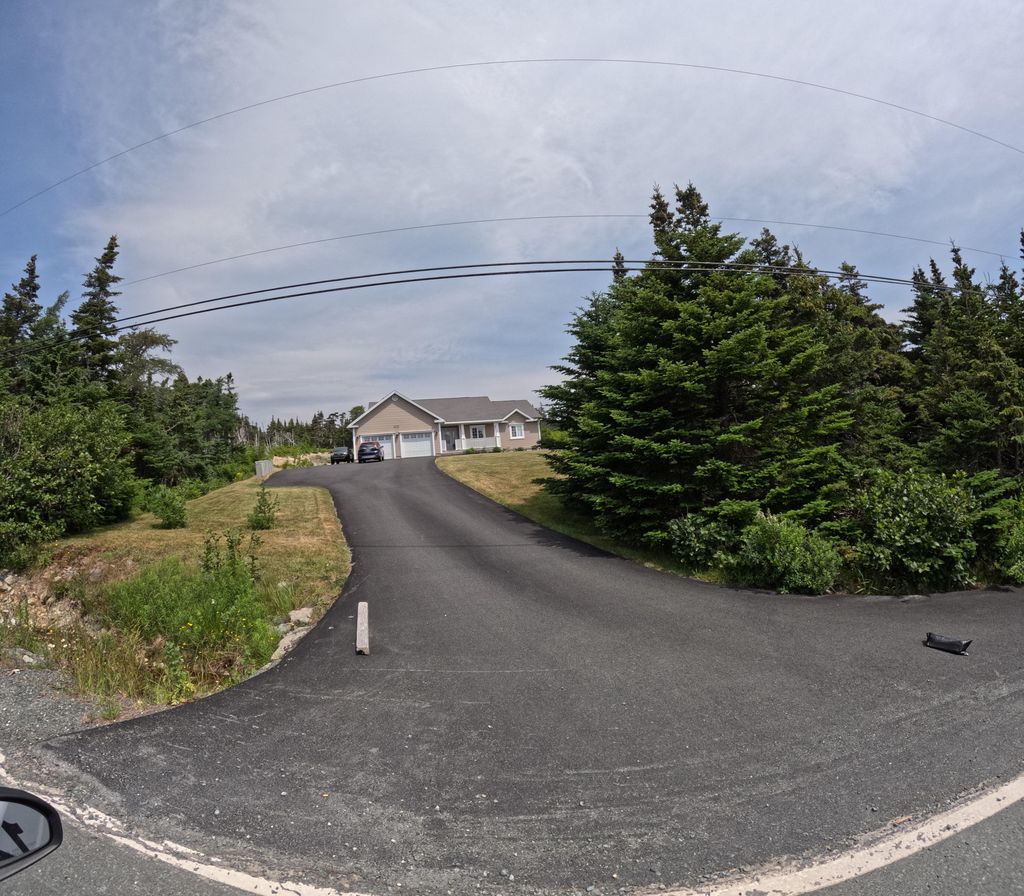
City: st_johns